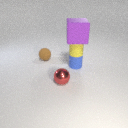
small blue rubber cylinder behind small red metal sphere